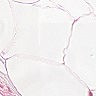
Metastatic tissue present: no